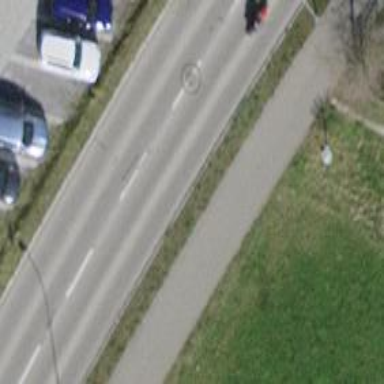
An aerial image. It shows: Asphalt sidewalk path.